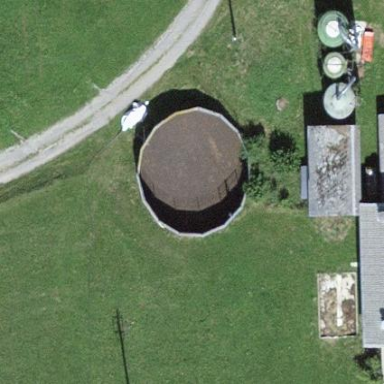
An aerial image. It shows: Storage tank that is man-made.